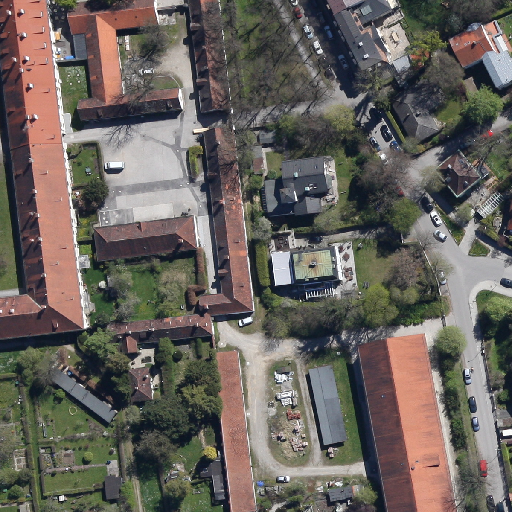
Referring expression: road